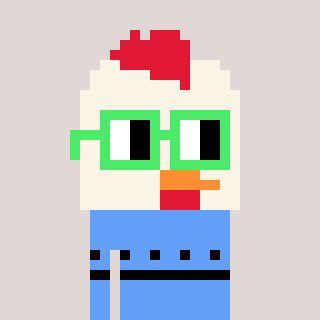
a pixel art character with square light green glasses, a chicken-shaped head and a blue-colored body on a warm background